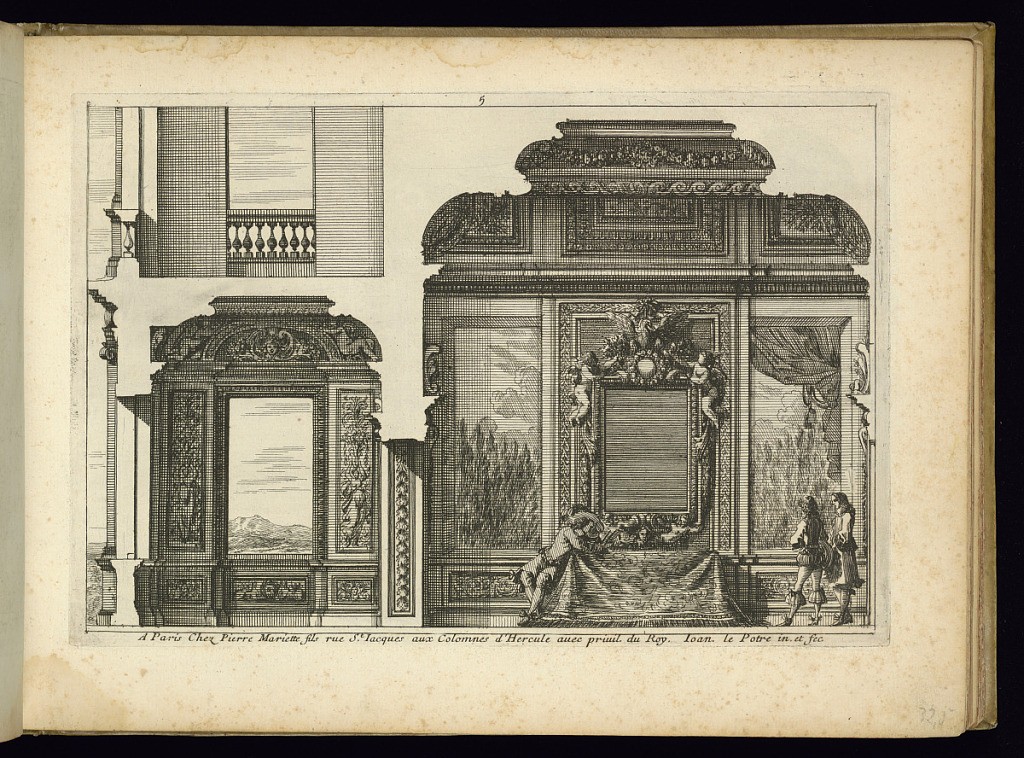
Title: Section of a Room and Anteroom with Figures
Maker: Jean Le Pautre, French, 1618–1682
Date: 1656–57
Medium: Etching on laid paper
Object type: Print
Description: Sectional view of a bedroom, ante room, and balcony above. Three male figures in the bedroom. The interior decoration features ornately carved paneling with festoons of flowers, mascarons (masks), putti, and scrolling leaf motifs. The plate is signed and numbered.